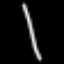
Label: line